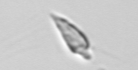
Label: Oxytoxum